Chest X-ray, PA view. Patient: 54 years old, sex M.
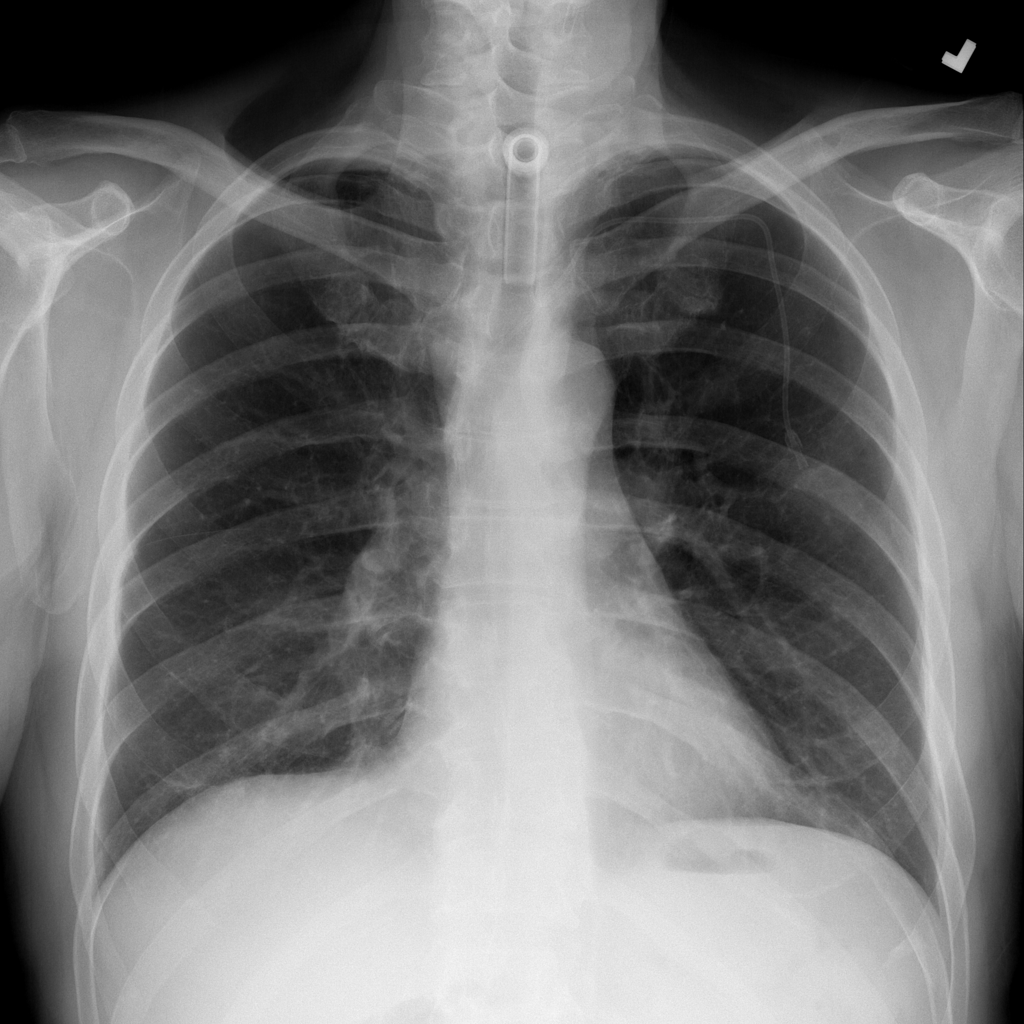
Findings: No Finding